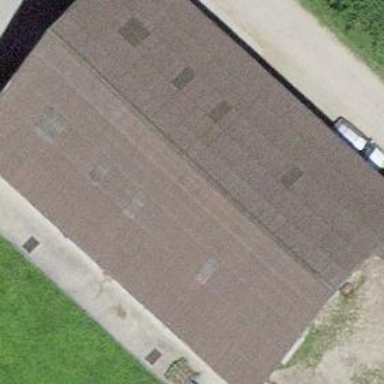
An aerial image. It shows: Rural barn.